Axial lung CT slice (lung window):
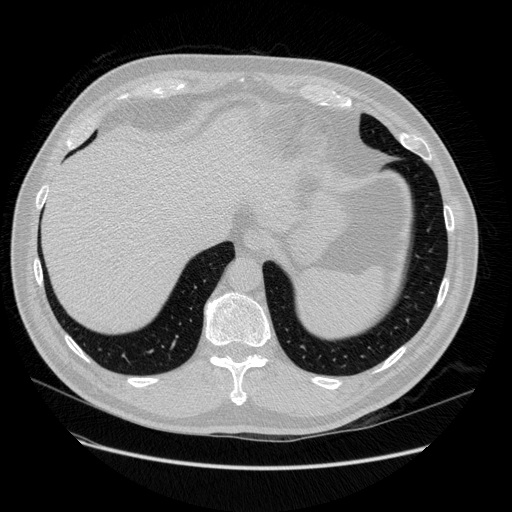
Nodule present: no